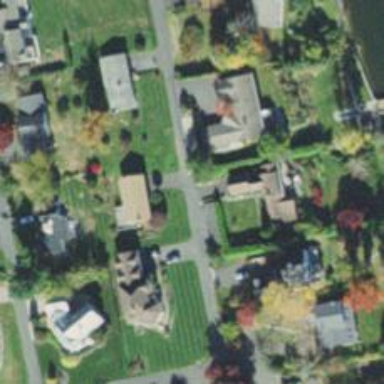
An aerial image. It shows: Driveway.